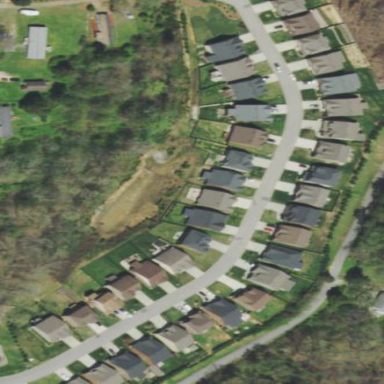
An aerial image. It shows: Residential area composed of single-family homes.